Question: I have a edgeToEdge List and when the user click on the item, call a function.
In the browser all works perfectlly, but on android emulator no.
The html:
'''
<ul id="ulElencoListiniClienti"></ul>
'''
The js:
'''
var mydata="[ ";
for (var i=0;i<codice_listino.length;i++){
mydata+="{ 'label': '"+codice_listino[i].CDLST+"', 'onClick': "getAllDettaglioListino('"+codice_listino[i].CDLST+"')" }, ";
}
var lungh = mydata.length;
mydata = mydata.substring(0,lungh-2); // tolgo l'ultimo carattere della stringa,ovvero la virgola
mydata+="] ";
listini_cliente_data= eval (mydata);
'''
The function getAllDettaglioListino(id_listino)
'''
function getAllDettaglioListino(id_listino){
..
WL.Logger.debug("Dettaglio listino:"+id_listino);
..
var w = dijit.registry.byId('view_elenco_listini');
w.performTransition('view_dettaglio_listini',1,"slide",null);
'''
The logcat error:
'''
07-02 12:31:41.511: D/CordovaLog(753): Uncaught TypeError: Property 'onClick' of object [Widget dojox.mobile.ListItem, dojox_mobile_ListItem_39] is not a function
07-02 12:31:41.511: E/Web Console(753): Uncaught TypeError: Property 'onClick' of object [Widget dojox.mobile.ListItem, dojox_mobile_ListItem_39] is not a function at file:///data/data/com.MobileACG/files/www/default/dojo/mobile-ui-layer.js:302
'''
nobody has ever used the property onClick on a EdgeToEdgeStoreList and test it in Android environment?

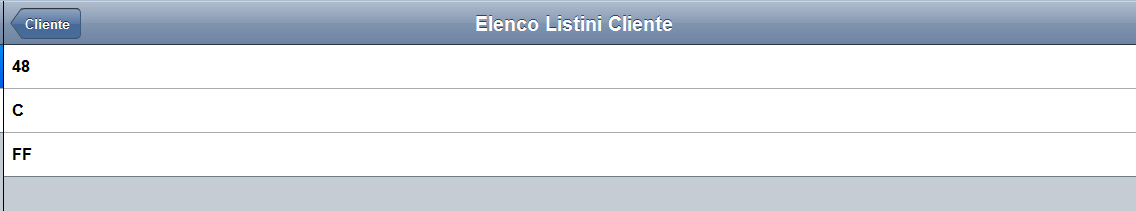
Answer: Pretty sure that onclick is supposed to point to a function itself. So you will have to wrap it.
'''
'onClick': "function(){getAllDettaglioListino('"+codice_listino[i].CDLST+"')}"
'''